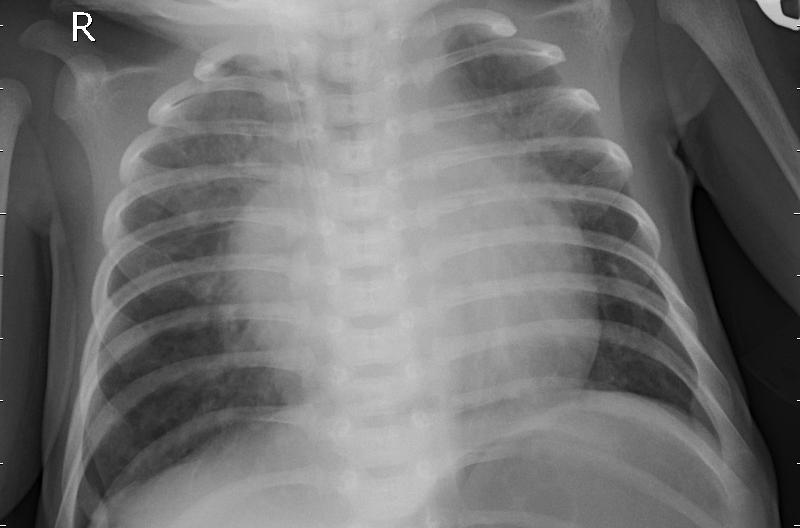
Diagnosis: PNEUMONIA